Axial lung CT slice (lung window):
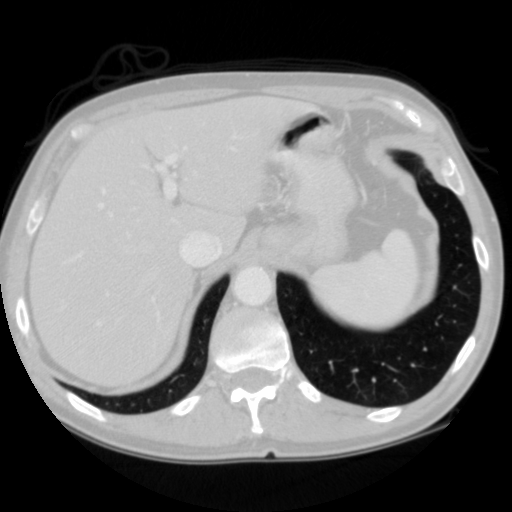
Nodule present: no